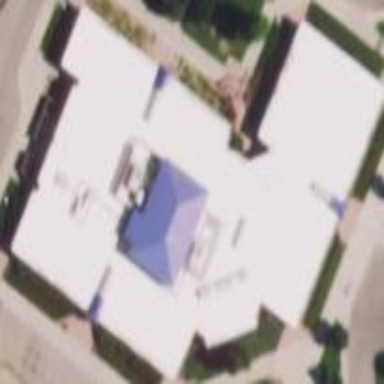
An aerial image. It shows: School building.